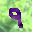
Label: 9